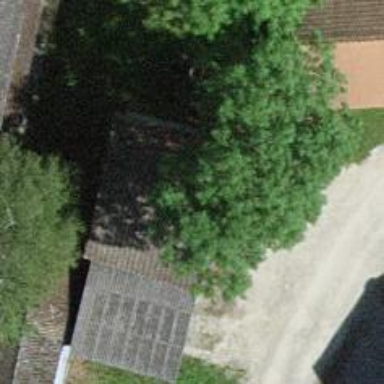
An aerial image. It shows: Garage building.